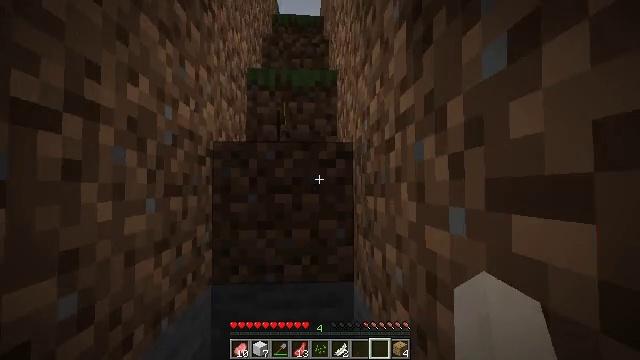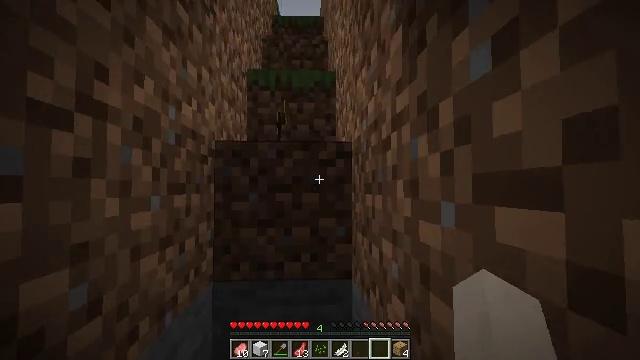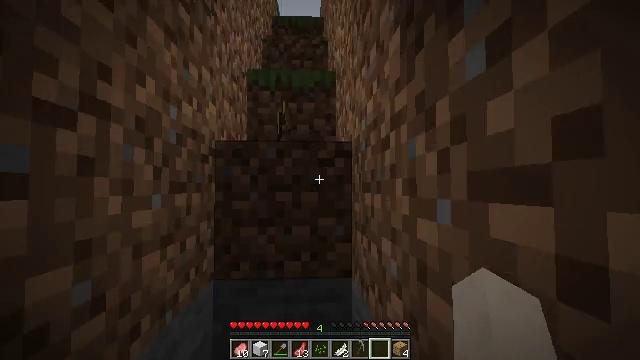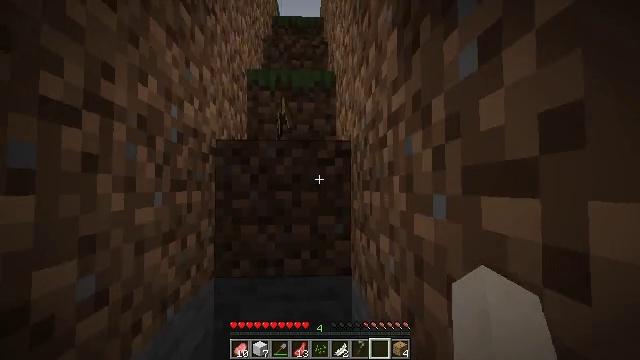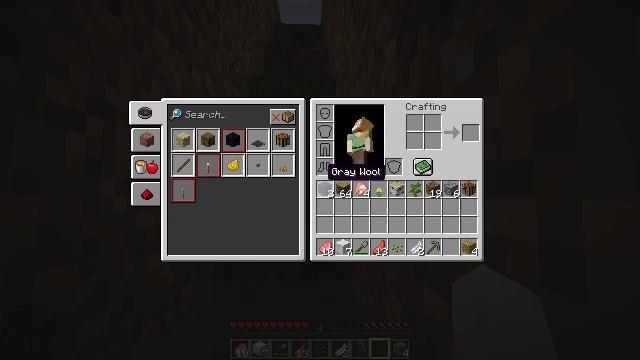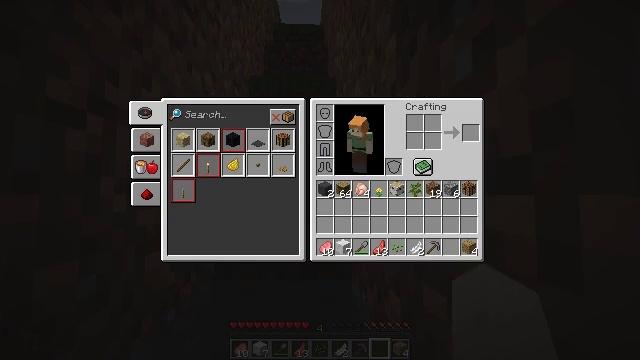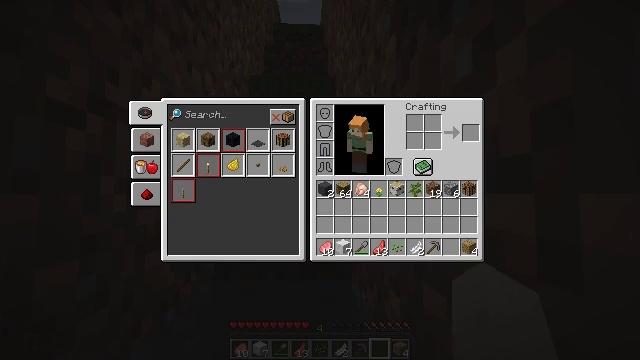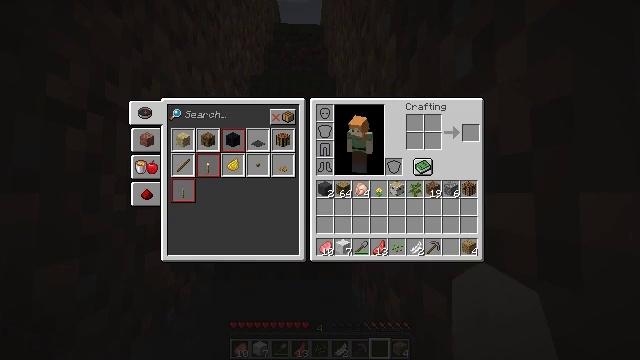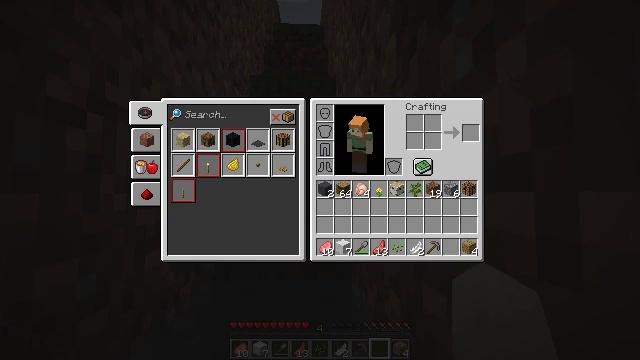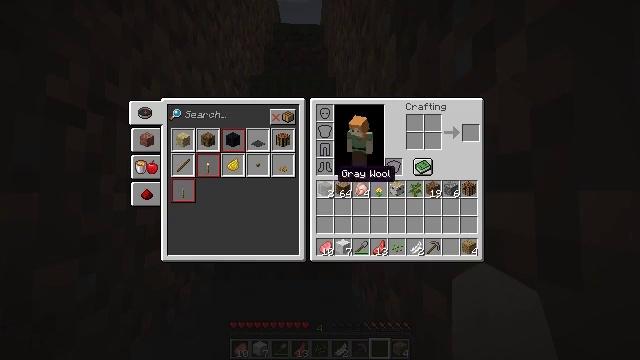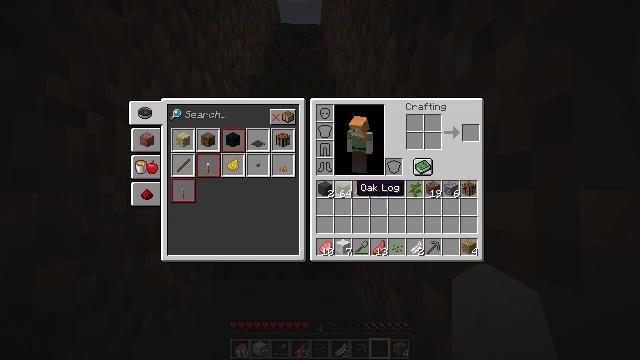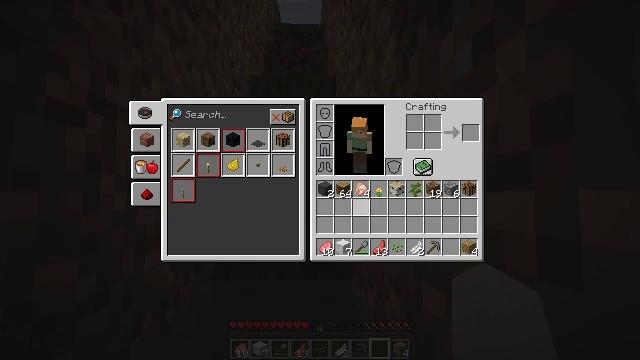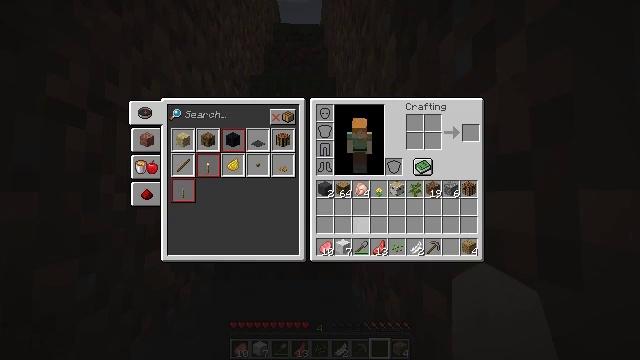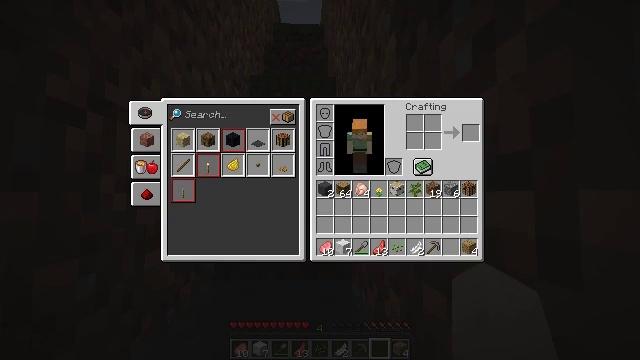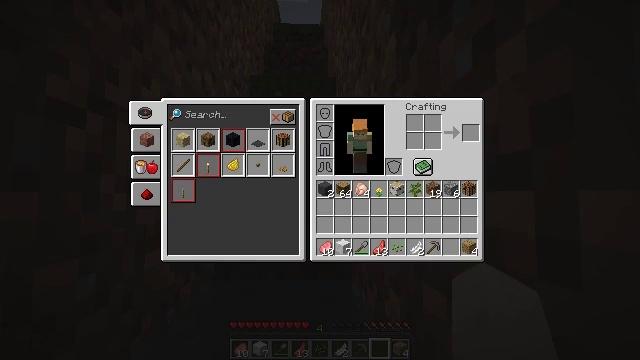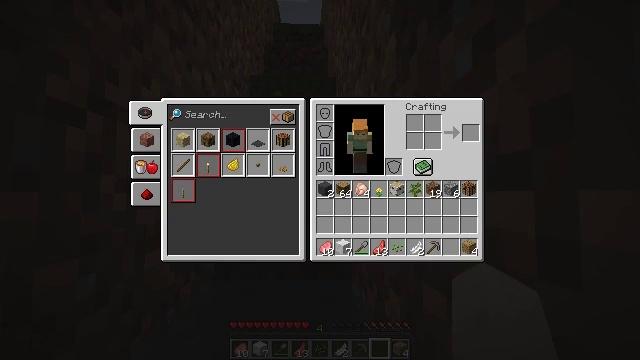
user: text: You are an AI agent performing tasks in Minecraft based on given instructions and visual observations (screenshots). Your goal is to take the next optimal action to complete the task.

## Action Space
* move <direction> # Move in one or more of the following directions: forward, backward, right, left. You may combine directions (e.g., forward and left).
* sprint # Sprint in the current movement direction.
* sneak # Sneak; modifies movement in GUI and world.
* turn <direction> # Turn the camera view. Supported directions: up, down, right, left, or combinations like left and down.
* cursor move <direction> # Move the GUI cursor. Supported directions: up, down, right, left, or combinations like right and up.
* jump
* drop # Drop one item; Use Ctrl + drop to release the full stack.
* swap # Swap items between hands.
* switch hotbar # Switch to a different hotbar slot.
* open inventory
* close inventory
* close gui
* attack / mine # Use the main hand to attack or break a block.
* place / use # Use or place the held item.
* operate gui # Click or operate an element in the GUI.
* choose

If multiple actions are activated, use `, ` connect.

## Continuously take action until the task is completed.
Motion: motion action
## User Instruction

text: Mine the iron ore underground.
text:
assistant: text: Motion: no_op
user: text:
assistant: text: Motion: no_op
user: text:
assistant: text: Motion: no_op
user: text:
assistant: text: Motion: turn up, close inventory
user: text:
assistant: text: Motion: close inventory
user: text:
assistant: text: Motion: close inventory
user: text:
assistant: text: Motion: open gui
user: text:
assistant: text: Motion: no_op
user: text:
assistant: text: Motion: cursor move right
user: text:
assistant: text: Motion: cursor move right and down
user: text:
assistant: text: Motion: cursor move down
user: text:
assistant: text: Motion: cursor move down
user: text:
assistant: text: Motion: cursor move down
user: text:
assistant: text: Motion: no_op
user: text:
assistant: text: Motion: no_op
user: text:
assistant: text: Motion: no_op
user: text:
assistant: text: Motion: no_op
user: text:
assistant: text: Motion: no_op
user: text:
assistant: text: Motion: cursor move right
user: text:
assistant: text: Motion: cursor move right
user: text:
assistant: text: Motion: cursor move right
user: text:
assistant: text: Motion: no_op
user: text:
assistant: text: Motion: no_op
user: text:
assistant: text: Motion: no_op
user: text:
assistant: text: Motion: no_op
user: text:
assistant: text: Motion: no_op
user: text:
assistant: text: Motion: no_op
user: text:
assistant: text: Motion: no_op
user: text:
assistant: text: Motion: operate gui
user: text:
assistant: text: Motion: operate gui